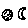
Label: moon